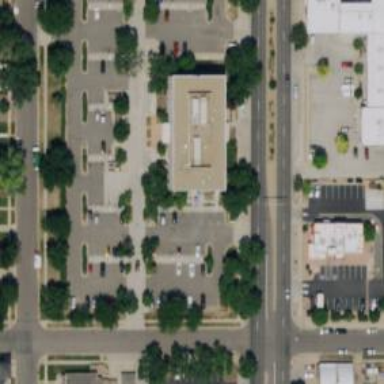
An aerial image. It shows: Healthcare clinic.